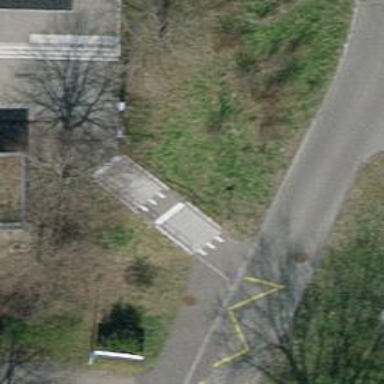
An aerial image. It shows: Set of steps on the road.